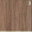
Piece: xx